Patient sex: M
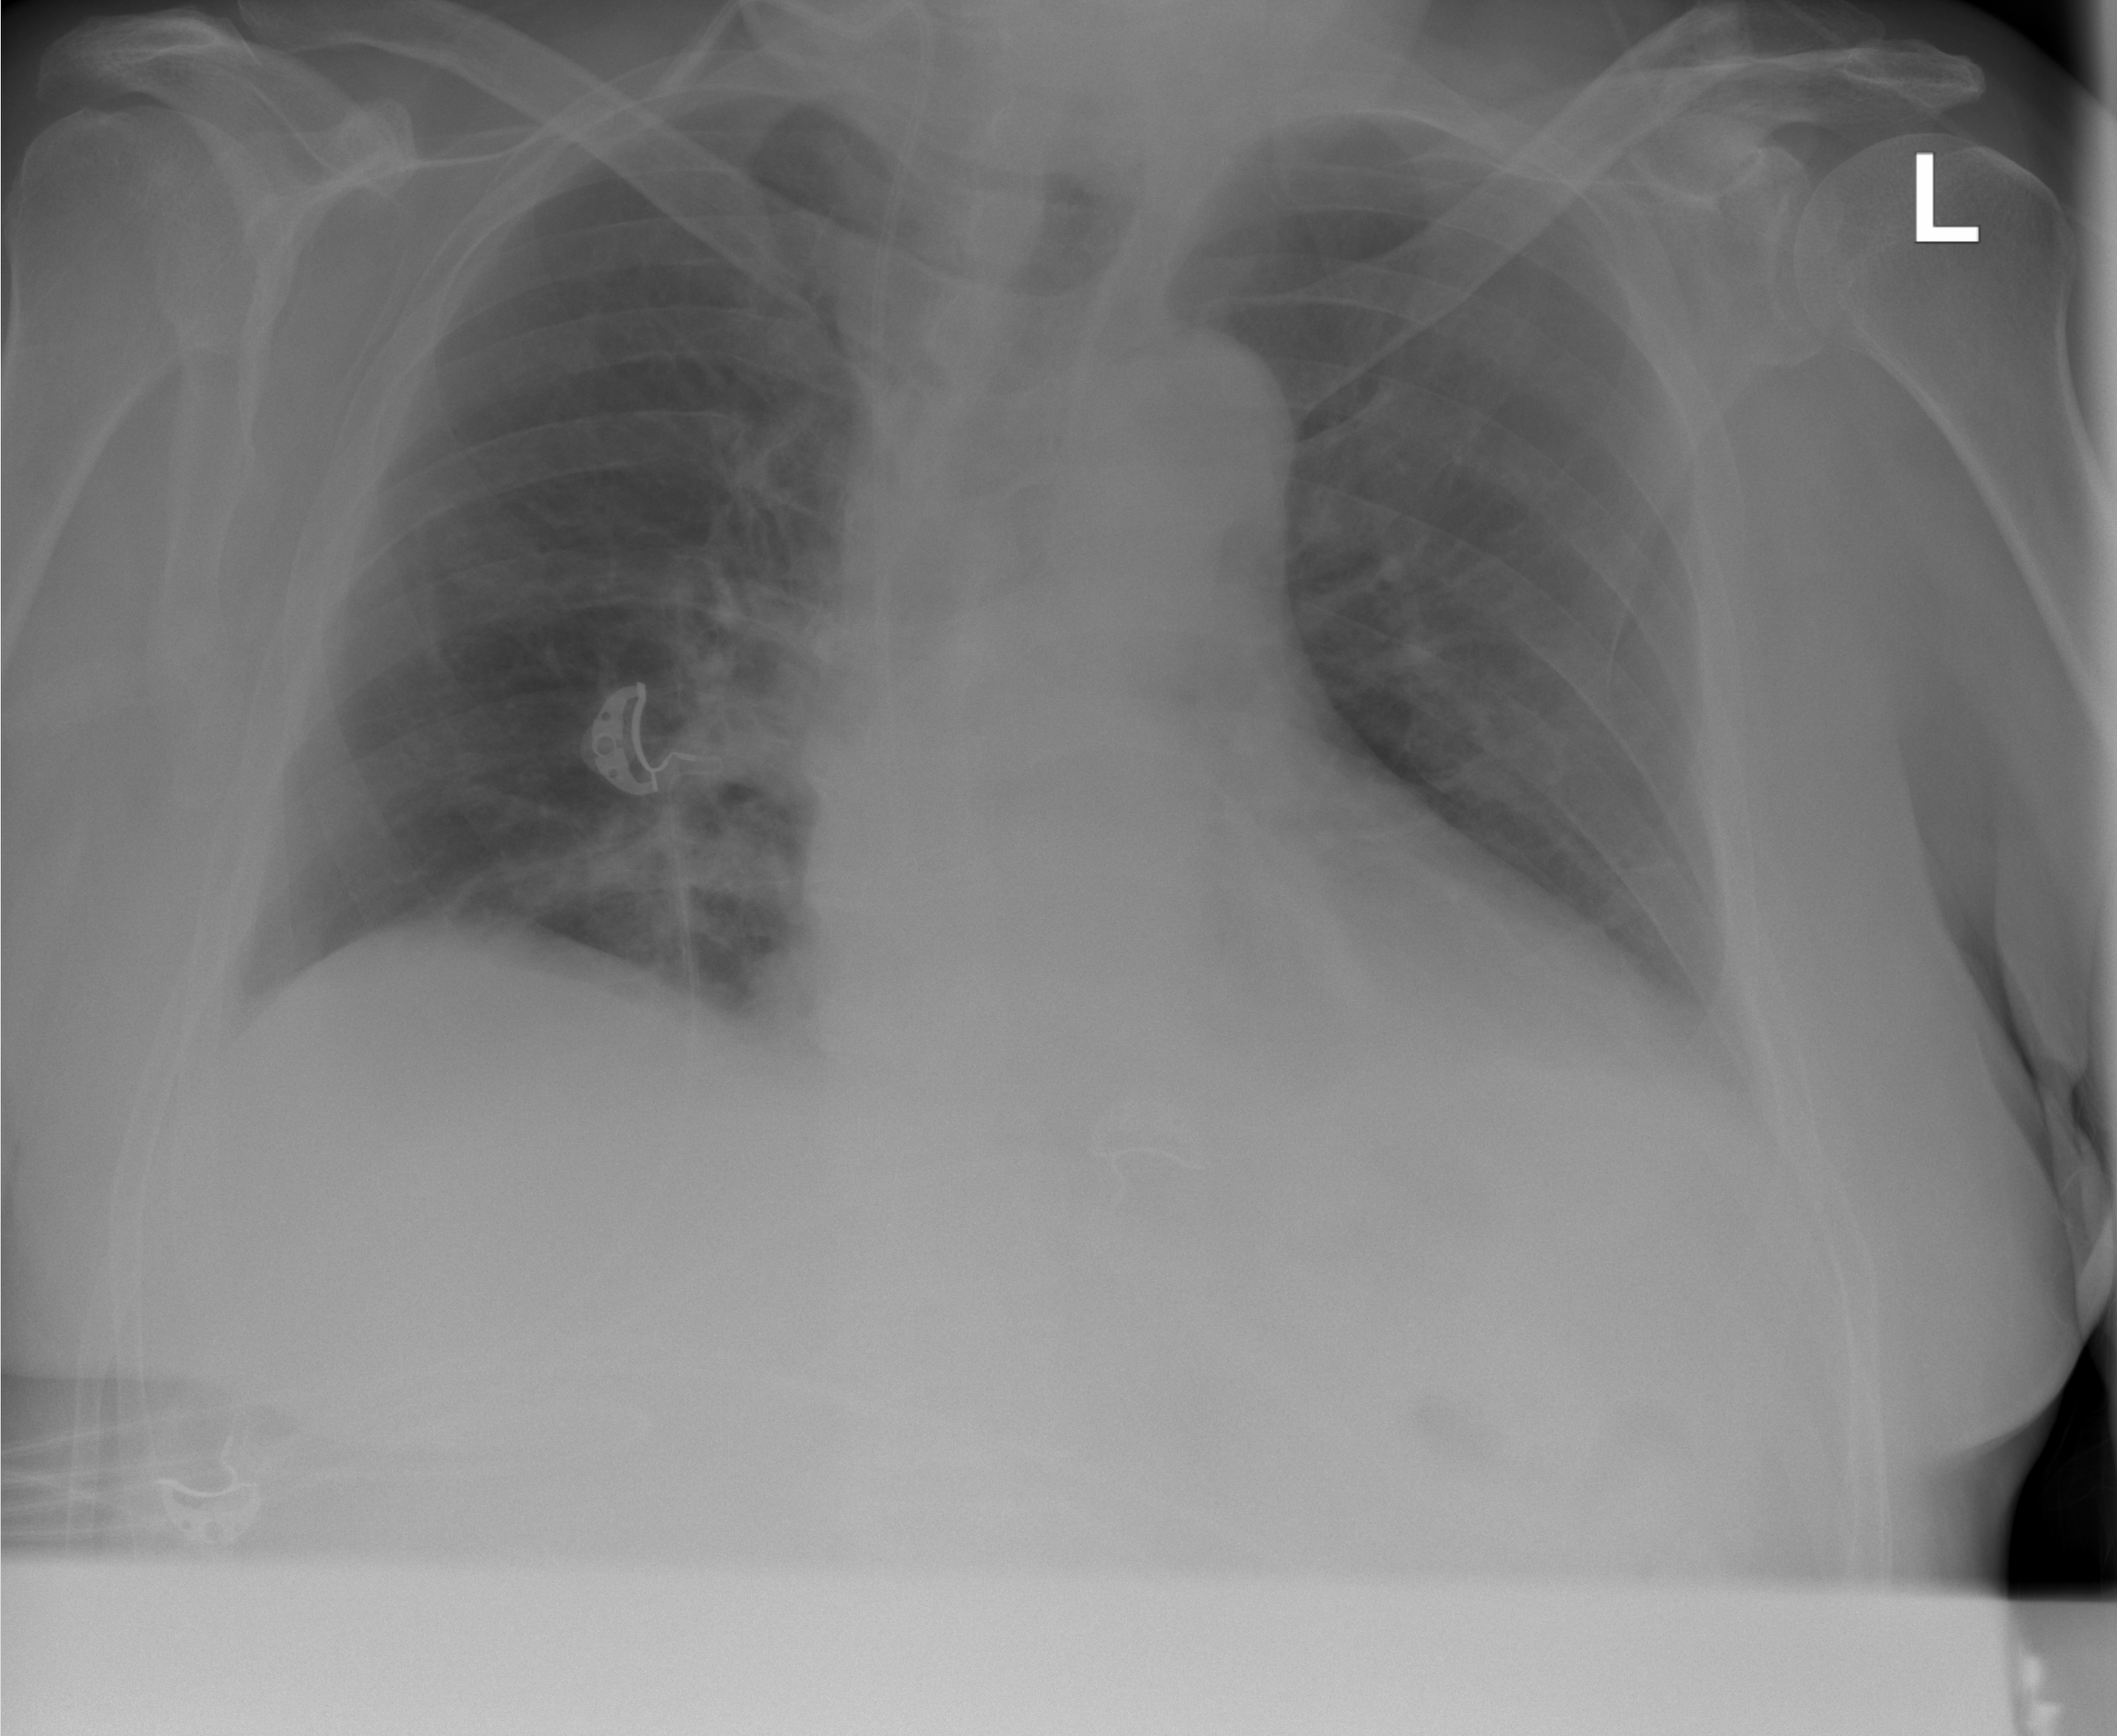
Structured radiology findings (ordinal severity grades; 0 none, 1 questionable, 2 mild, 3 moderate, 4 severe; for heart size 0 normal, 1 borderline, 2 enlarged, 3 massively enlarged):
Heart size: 2
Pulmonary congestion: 0
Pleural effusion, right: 0
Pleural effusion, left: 1
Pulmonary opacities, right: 0
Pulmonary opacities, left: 0
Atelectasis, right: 0
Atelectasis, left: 0